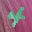
Label: 4